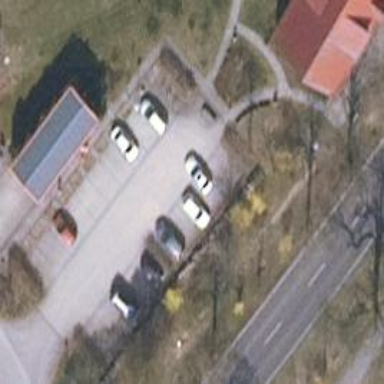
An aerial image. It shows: Parking area with surface.